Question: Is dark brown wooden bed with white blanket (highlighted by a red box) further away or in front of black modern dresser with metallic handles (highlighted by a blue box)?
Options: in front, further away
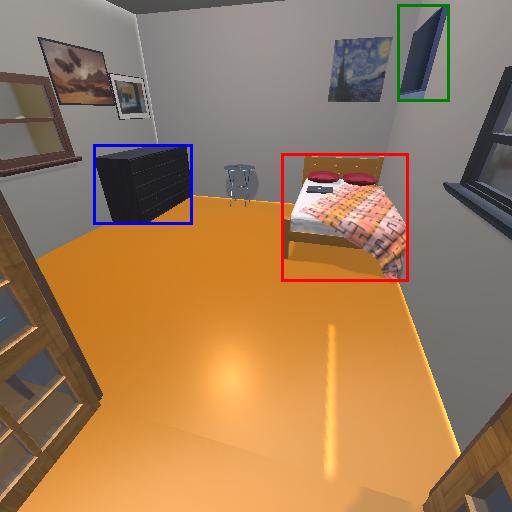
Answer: in front